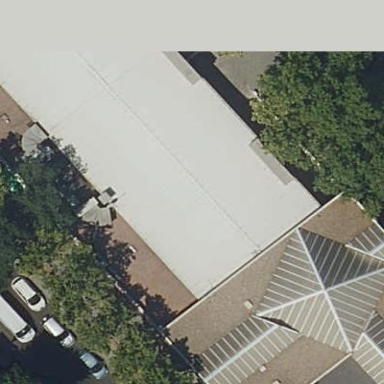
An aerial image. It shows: Marketplace building.